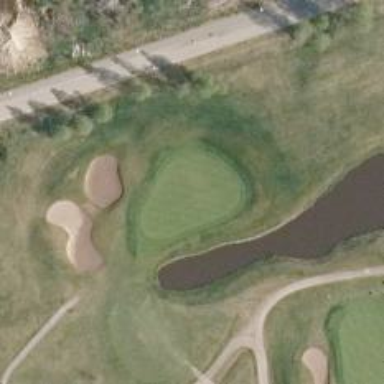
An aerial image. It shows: View of golf hole.